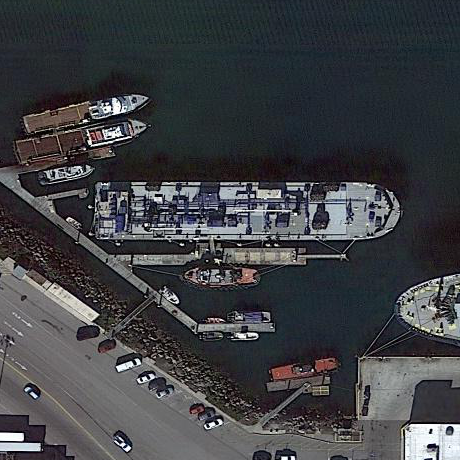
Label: civil